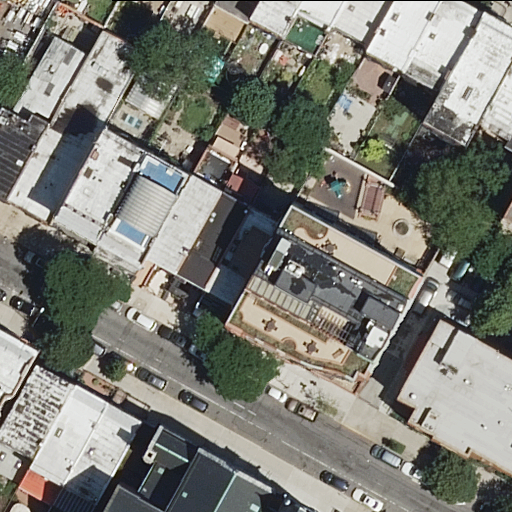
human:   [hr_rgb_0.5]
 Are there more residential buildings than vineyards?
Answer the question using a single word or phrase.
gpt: yes

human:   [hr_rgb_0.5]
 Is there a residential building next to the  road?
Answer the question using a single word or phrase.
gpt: yes

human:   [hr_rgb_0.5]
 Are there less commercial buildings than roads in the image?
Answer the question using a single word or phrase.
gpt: yes

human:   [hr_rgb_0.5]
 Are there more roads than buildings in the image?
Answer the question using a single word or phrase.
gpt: no

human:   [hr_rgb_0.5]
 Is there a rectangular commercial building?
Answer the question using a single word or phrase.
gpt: no

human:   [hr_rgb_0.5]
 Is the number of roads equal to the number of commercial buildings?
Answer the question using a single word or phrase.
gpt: no

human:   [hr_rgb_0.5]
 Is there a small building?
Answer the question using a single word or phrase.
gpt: yes

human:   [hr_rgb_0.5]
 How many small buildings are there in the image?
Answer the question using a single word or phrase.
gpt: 9

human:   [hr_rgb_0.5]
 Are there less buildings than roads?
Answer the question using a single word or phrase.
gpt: no

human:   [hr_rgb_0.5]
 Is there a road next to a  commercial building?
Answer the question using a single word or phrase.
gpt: no

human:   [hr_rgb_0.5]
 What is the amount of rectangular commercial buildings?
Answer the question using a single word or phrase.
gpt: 0

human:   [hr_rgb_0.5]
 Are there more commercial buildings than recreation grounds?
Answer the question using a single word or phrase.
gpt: no

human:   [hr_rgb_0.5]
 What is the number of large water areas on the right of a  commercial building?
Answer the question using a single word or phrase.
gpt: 0

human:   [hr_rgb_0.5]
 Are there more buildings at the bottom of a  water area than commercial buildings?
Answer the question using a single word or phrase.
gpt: no

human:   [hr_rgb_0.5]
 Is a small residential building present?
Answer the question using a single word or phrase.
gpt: yes

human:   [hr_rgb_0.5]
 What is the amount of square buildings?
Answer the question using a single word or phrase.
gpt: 0

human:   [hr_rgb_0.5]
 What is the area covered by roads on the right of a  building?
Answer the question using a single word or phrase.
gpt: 0m2

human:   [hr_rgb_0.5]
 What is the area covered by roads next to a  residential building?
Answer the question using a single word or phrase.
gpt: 0m2

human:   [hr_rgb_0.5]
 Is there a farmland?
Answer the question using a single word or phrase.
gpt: no

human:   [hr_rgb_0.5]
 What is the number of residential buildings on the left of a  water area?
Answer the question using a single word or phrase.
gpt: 0

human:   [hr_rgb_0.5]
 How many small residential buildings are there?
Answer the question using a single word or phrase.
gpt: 9

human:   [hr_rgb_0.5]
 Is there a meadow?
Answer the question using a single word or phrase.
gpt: no

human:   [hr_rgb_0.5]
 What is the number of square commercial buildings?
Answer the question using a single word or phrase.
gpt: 0

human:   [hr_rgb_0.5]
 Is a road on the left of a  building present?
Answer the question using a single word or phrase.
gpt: yes

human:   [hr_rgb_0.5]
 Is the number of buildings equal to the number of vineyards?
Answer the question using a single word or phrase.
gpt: no

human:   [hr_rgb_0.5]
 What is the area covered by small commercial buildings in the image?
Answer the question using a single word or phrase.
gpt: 0m2

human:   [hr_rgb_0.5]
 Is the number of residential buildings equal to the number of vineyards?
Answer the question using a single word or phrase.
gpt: no

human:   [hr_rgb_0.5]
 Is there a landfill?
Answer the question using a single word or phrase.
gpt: no

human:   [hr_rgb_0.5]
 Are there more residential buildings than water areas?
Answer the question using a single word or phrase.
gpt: yes

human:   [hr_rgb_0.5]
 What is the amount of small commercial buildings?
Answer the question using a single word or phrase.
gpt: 0

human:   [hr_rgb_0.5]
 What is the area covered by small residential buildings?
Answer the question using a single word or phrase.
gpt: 466m2

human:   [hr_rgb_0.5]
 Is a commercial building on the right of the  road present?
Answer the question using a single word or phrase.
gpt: no

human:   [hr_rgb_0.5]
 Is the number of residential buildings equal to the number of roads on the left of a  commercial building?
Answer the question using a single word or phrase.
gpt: no

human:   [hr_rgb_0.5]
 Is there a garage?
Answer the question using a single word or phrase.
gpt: no

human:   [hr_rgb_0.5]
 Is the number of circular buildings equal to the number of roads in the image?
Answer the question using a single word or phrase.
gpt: no

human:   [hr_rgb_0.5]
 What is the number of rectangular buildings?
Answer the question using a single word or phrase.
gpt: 21